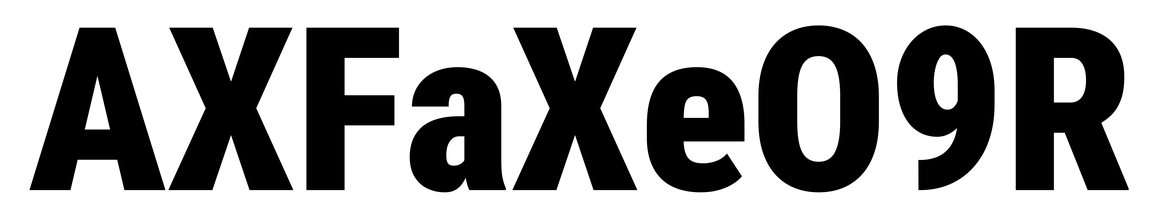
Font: Roboto_Condensed_Black